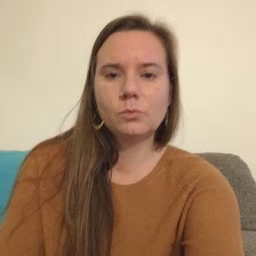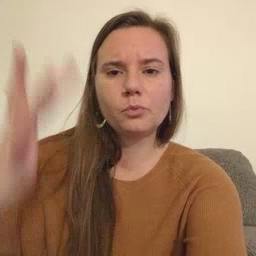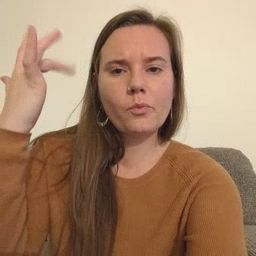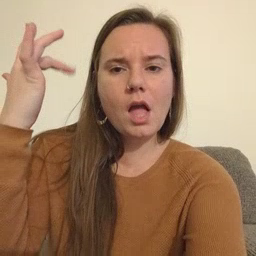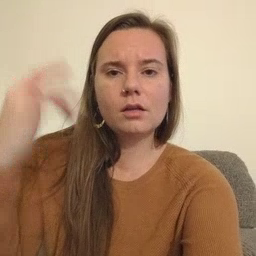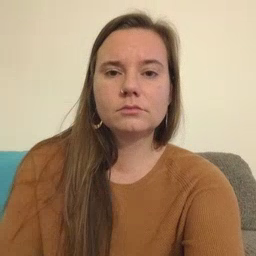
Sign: why